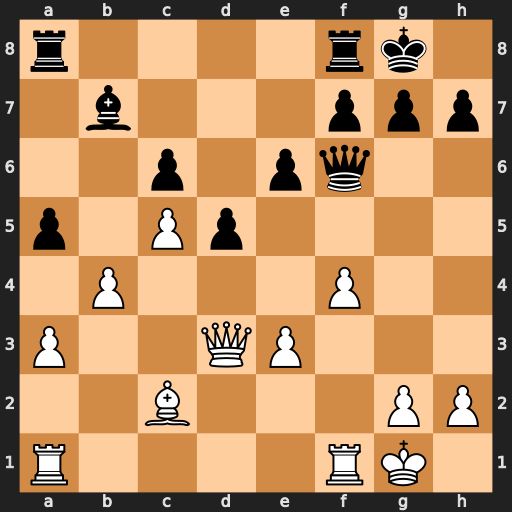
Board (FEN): r4rk1/1b3ppp/2p1pq2/p1Pp4/1P3P2/P2QP3/2B3PP/R4RK1
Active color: w
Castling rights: -
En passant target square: -
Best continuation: Qxh7#